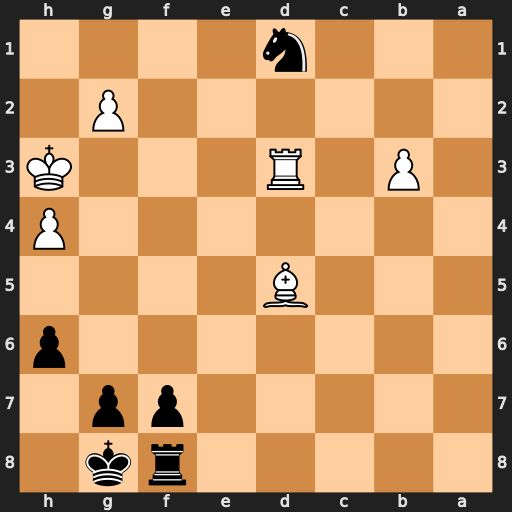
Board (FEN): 5rk1/5pp1/7p/3B4/7P/1P1R3K/6P1/3n4
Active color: b
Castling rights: -
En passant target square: -
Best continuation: Nf2+ Kh2 Nxd3